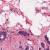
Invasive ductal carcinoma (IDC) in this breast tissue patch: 1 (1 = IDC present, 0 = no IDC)